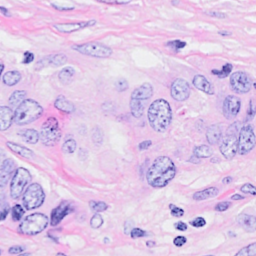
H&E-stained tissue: Breast